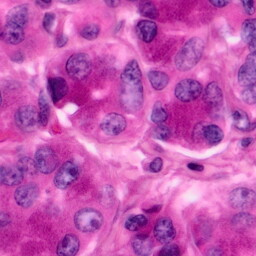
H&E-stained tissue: Pancreatic